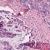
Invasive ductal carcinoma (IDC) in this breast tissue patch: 1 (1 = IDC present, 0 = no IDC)